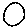
Label: circle